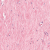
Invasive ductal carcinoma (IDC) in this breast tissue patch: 0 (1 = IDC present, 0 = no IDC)